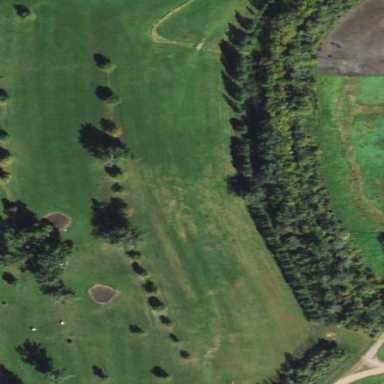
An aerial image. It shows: Golf course.